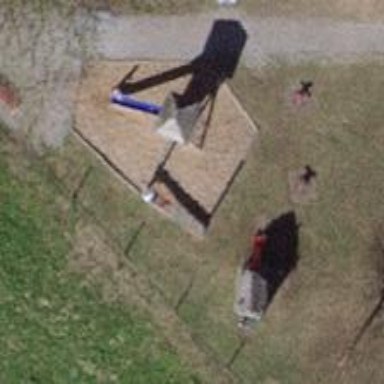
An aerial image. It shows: Playground area for leisure activities on the land.